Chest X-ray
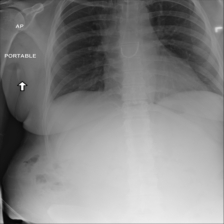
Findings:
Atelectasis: negative
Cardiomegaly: negative
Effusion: negative
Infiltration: negative
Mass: negative
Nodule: negative
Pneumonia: negative
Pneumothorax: negative
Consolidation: negative
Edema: negative
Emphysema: negative
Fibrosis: negative
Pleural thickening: negative
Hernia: negative